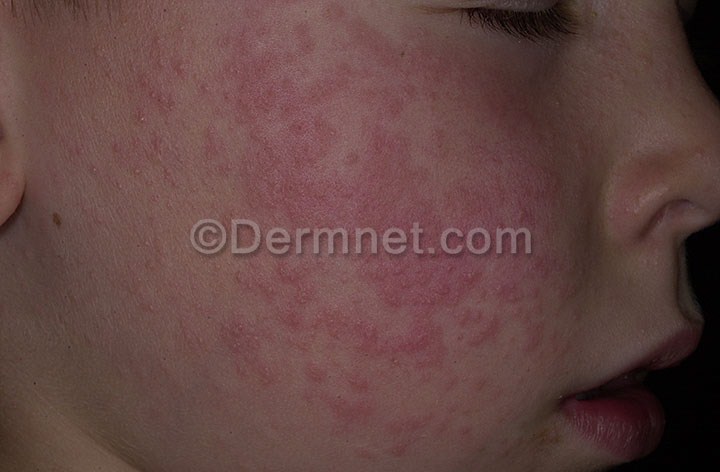
Disease: Exanthems and Drug Eruptions